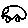
Label: car